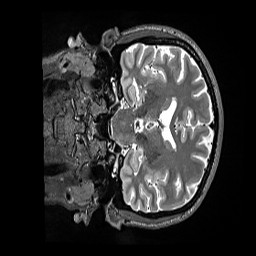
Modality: T2w
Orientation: coronal
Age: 43
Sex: female
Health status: ill
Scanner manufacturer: siemens
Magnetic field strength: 3 T
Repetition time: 3.2 s
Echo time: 0.564 s